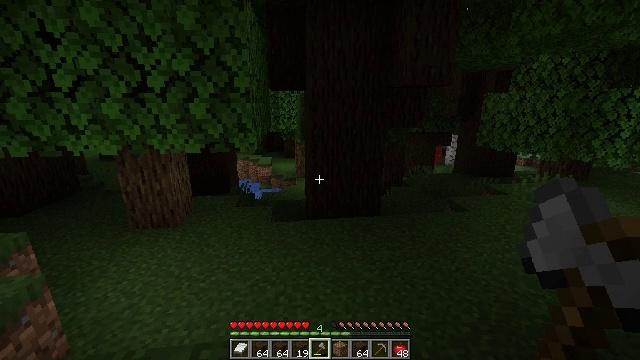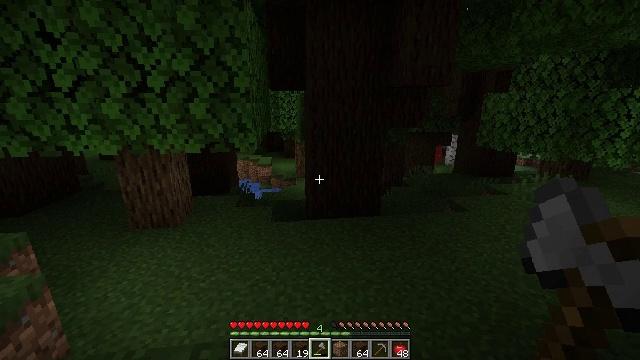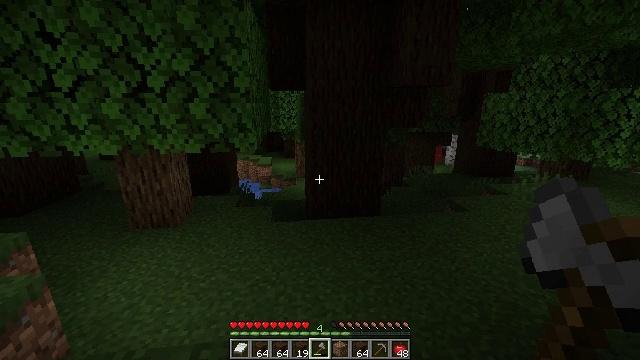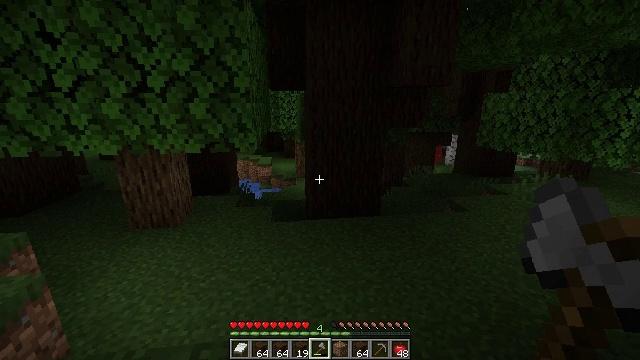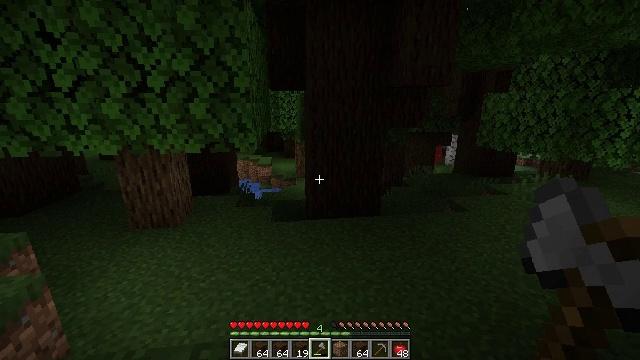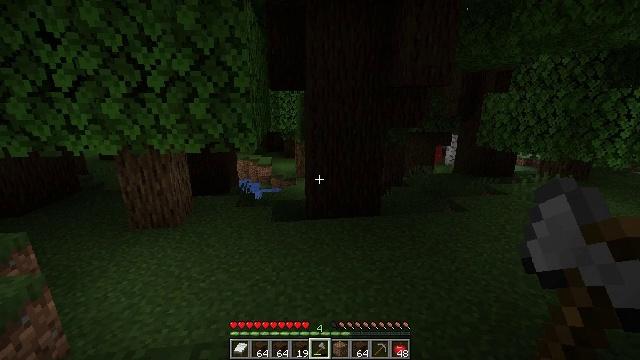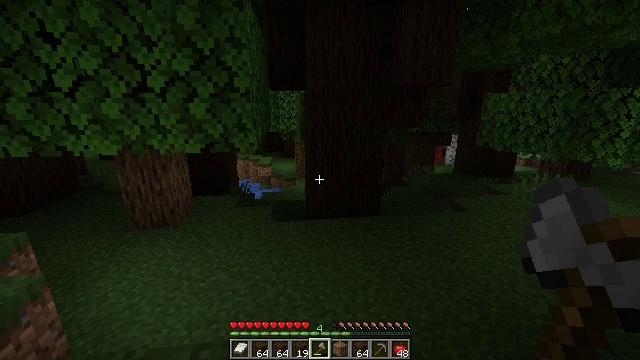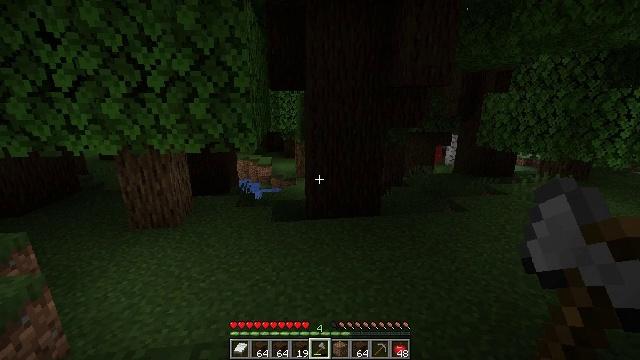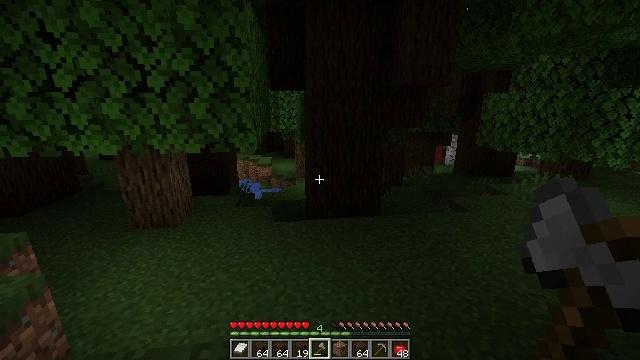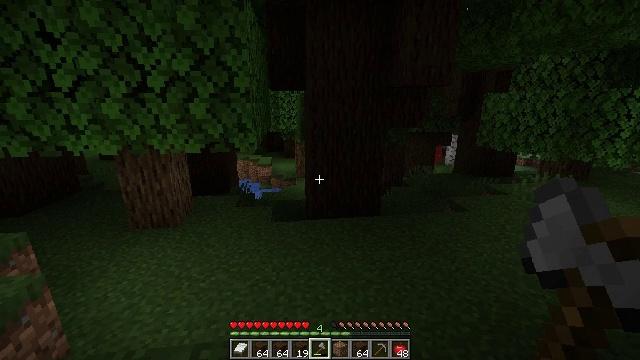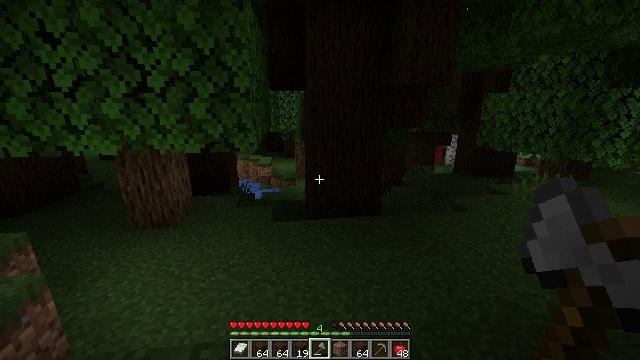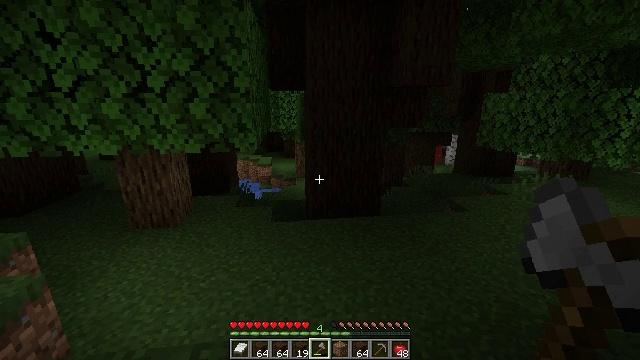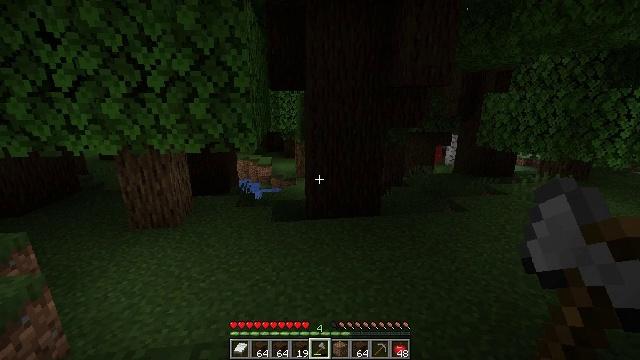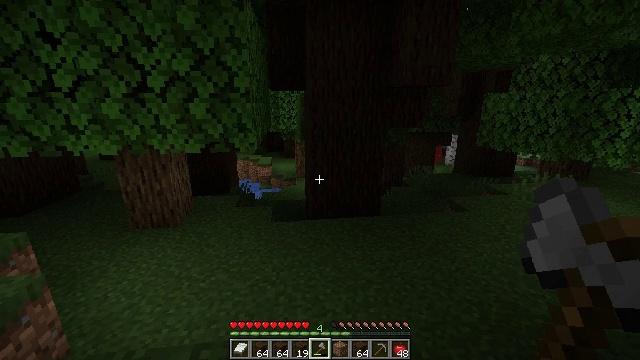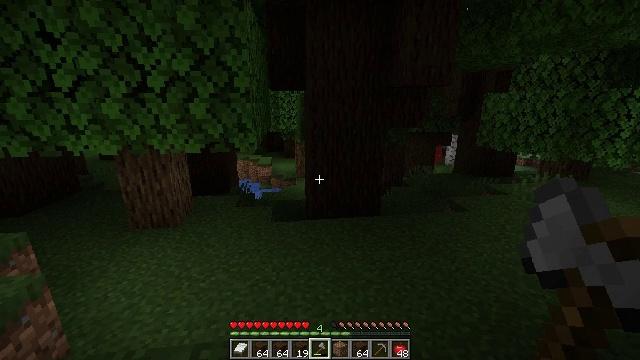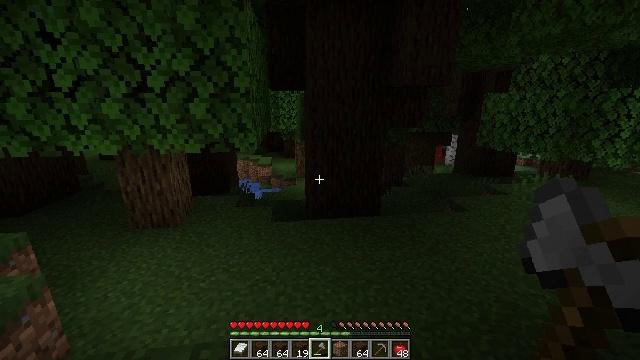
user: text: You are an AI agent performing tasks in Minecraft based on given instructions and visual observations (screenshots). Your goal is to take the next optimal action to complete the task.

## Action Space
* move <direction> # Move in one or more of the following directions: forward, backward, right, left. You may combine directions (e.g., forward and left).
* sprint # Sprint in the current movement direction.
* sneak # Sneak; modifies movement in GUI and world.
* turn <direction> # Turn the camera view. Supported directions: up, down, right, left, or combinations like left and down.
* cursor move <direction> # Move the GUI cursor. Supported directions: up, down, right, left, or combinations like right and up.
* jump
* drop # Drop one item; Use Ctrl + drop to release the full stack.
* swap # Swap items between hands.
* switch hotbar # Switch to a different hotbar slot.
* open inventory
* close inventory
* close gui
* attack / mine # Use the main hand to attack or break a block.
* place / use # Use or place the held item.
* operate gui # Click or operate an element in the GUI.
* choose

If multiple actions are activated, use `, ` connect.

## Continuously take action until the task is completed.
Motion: motion action
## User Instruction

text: Harvest dark oak log for resources.
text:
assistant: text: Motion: no_op
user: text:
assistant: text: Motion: no_op
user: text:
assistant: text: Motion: no_op
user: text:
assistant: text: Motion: no_op
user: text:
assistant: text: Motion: no_op
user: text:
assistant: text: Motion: no_op
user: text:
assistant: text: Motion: no_op
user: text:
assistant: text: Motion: no_op
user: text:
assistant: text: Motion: no_op
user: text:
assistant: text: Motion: no_op
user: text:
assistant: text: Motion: no_op
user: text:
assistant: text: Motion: no_op
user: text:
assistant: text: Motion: no_op
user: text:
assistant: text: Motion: no_op
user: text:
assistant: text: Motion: no_op
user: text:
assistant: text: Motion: no_op
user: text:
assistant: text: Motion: no_op
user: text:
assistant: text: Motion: no_op
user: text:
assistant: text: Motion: no_op
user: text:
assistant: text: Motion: no_op
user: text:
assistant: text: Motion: no_op
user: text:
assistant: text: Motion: no_op
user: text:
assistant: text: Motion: no_op
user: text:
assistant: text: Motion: no_op
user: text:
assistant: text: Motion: no_op
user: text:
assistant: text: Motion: no_op
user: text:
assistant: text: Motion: no_op
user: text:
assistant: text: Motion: no_op
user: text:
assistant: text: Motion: no_op
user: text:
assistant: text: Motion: no_op